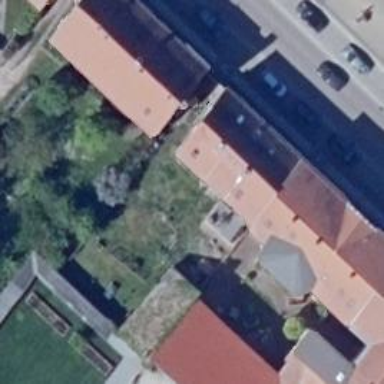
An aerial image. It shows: Building.